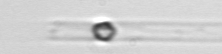
Label: Dactyliosolen_blavyanus